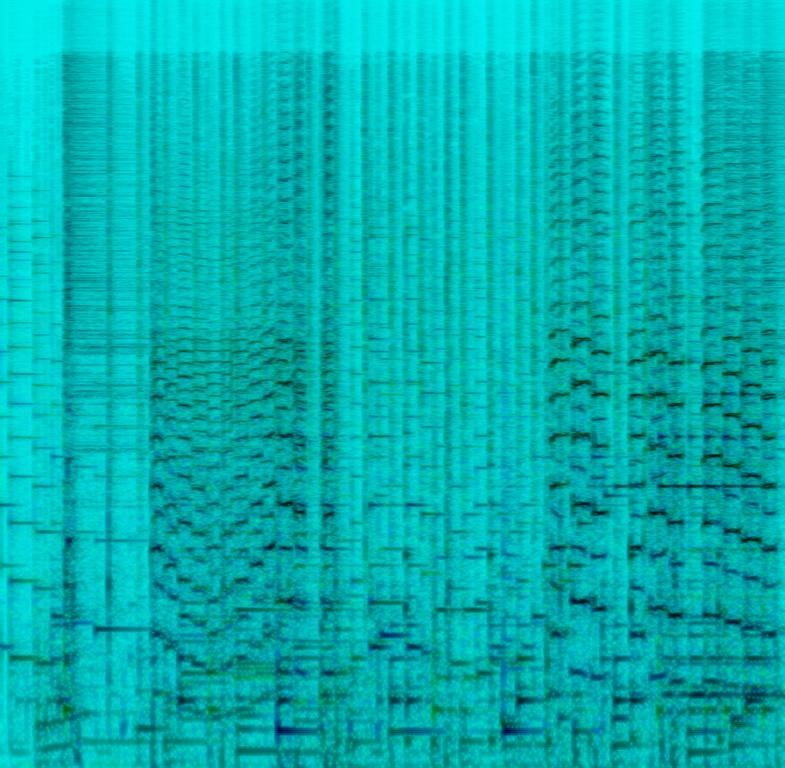
This is a jazz song with some latin infusions into the style. The brass section plays bright and ascending melodies. The percussionists play bongos and snares with brushes. The song is fun and suitable for some loose dancing.